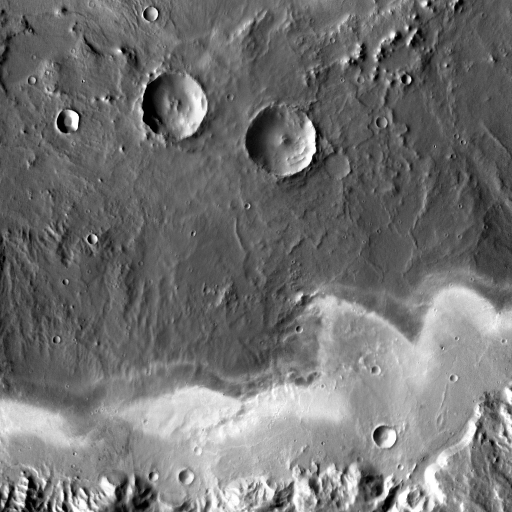
Crater classes present: Background, Other, Layered, Buried